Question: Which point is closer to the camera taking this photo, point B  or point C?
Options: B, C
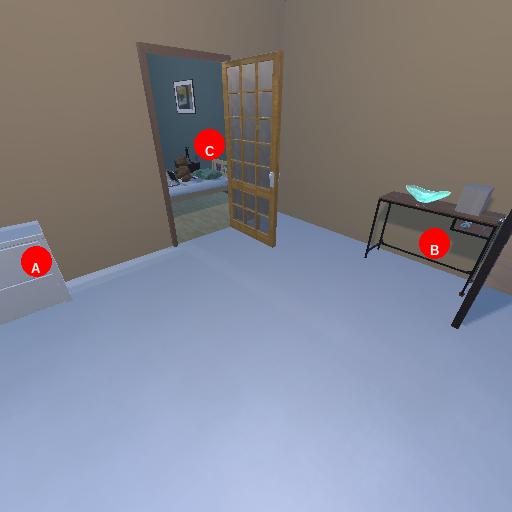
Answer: B